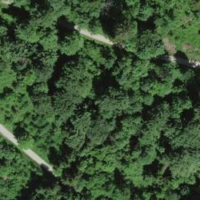
EUNIS habitat code: 41
Species observed at this site:
Teucrium scorodonia